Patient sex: F
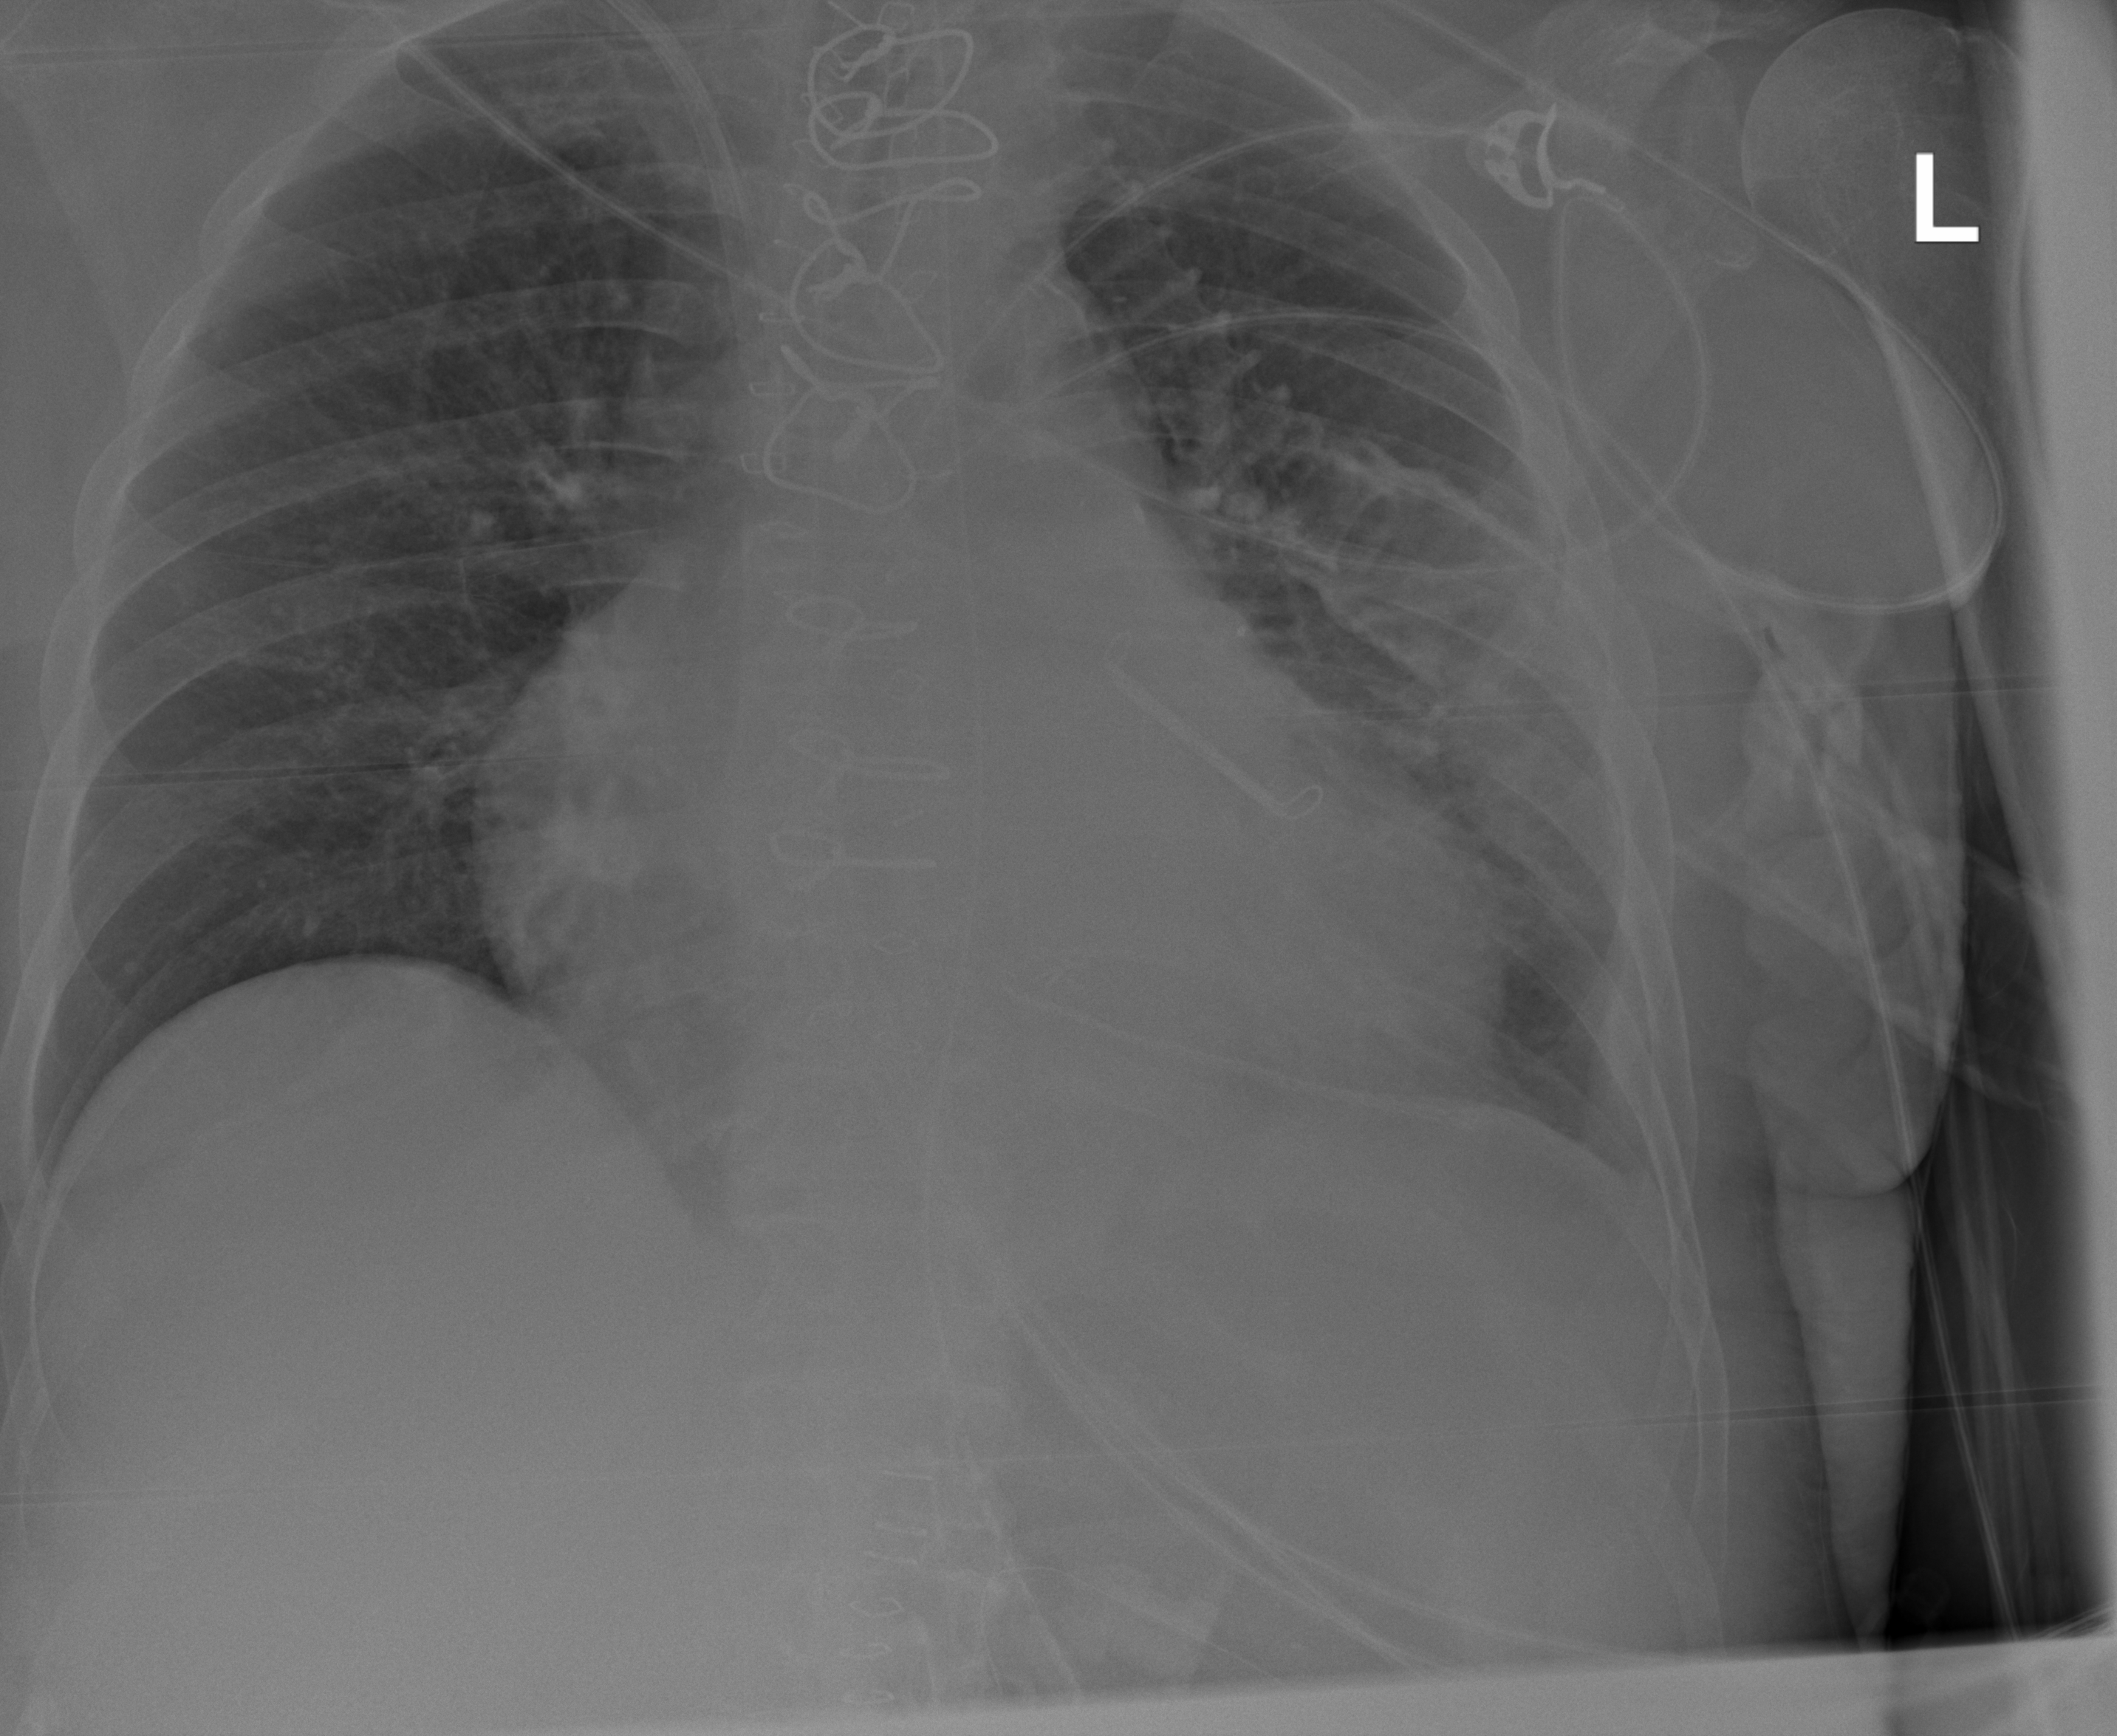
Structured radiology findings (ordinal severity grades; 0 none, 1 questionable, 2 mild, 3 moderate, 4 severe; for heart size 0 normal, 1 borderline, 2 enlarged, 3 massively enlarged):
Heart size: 3
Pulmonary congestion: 0
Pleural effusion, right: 0
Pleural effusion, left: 2
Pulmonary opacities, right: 0
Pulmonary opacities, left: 0
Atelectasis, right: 2
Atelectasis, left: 2